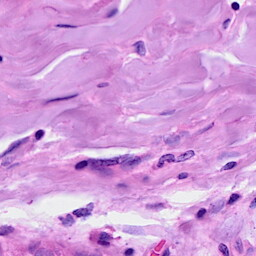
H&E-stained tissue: Breast